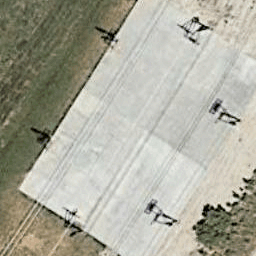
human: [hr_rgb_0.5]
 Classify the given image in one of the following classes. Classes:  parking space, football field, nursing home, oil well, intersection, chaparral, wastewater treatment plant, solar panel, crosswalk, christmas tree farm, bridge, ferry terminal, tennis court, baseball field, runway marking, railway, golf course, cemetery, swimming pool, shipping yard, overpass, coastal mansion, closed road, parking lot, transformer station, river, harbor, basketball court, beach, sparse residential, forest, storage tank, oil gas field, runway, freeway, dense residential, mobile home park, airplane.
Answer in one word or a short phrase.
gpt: basketball court